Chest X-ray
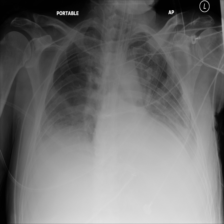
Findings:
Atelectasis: positive
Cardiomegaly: negative
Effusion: negative
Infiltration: negative
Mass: negative
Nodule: negative
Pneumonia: negative
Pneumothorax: negative
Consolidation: negative
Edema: negative
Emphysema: negative
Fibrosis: negative
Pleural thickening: negative
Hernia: negative